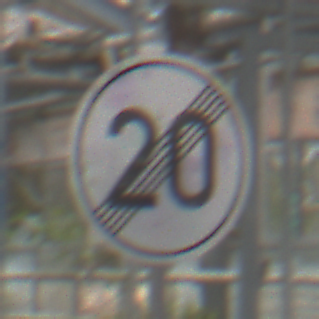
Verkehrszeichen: EndeGeschwindigkeit20
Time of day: Midday
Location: Roofed (Special)
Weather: Overcast
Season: NotSpecified
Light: Natural